Aerial crown-view tile of a tropical tree (Barro Colorado Island, Panama), acquired 20240918:
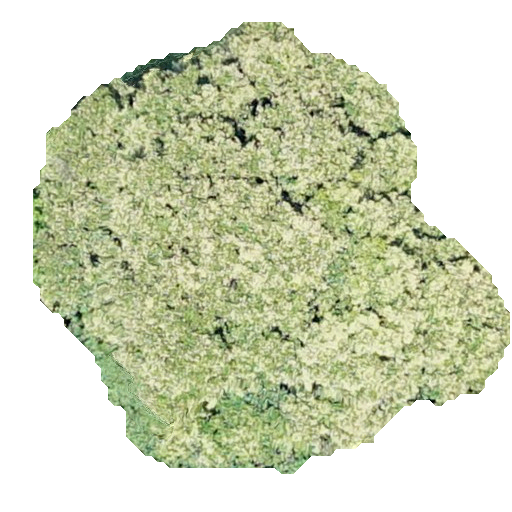
Species: Prioria copaifera
GBIF accepted scientific name: Prioria copaifera
Crown area: 231.493 m²